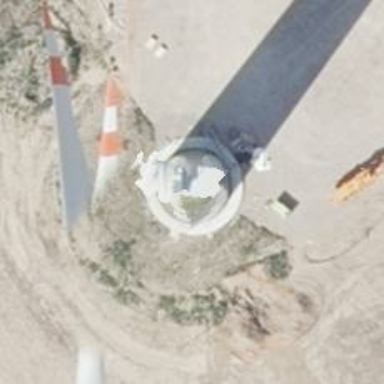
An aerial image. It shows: Wind turbine generator that utilizes wind as its source for generating electricity. It is of the horizontal axis type.